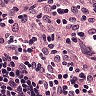
Metastatic tissue present: no